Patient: sex M, age 63
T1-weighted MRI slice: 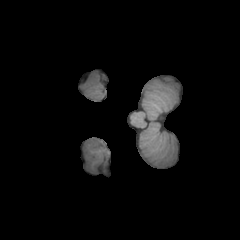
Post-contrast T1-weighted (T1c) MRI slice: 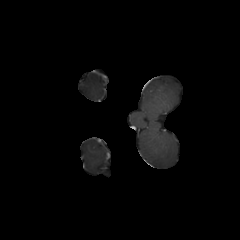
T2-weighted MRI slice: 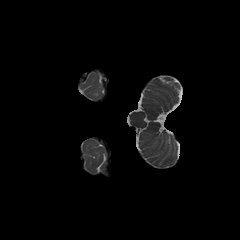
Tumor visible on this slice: no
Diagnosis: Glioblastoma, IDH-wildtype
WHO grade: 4